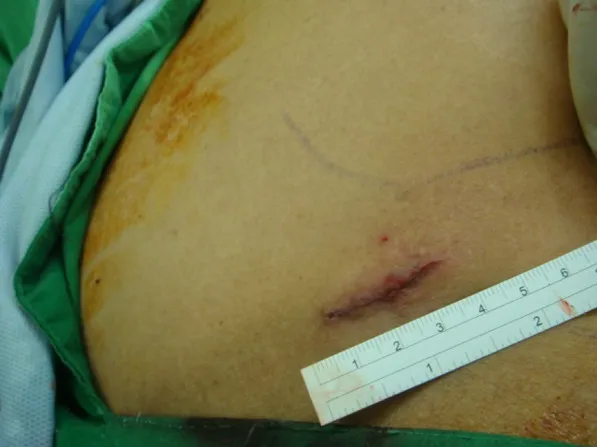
Postoperative wound over left flank after application of the single-incision technique.
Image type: medical_photograph (other_medical_photograph)